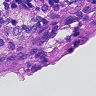
Metastatic tissue present: yes